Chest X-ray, PA view. Patient: 56 years old, sex M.
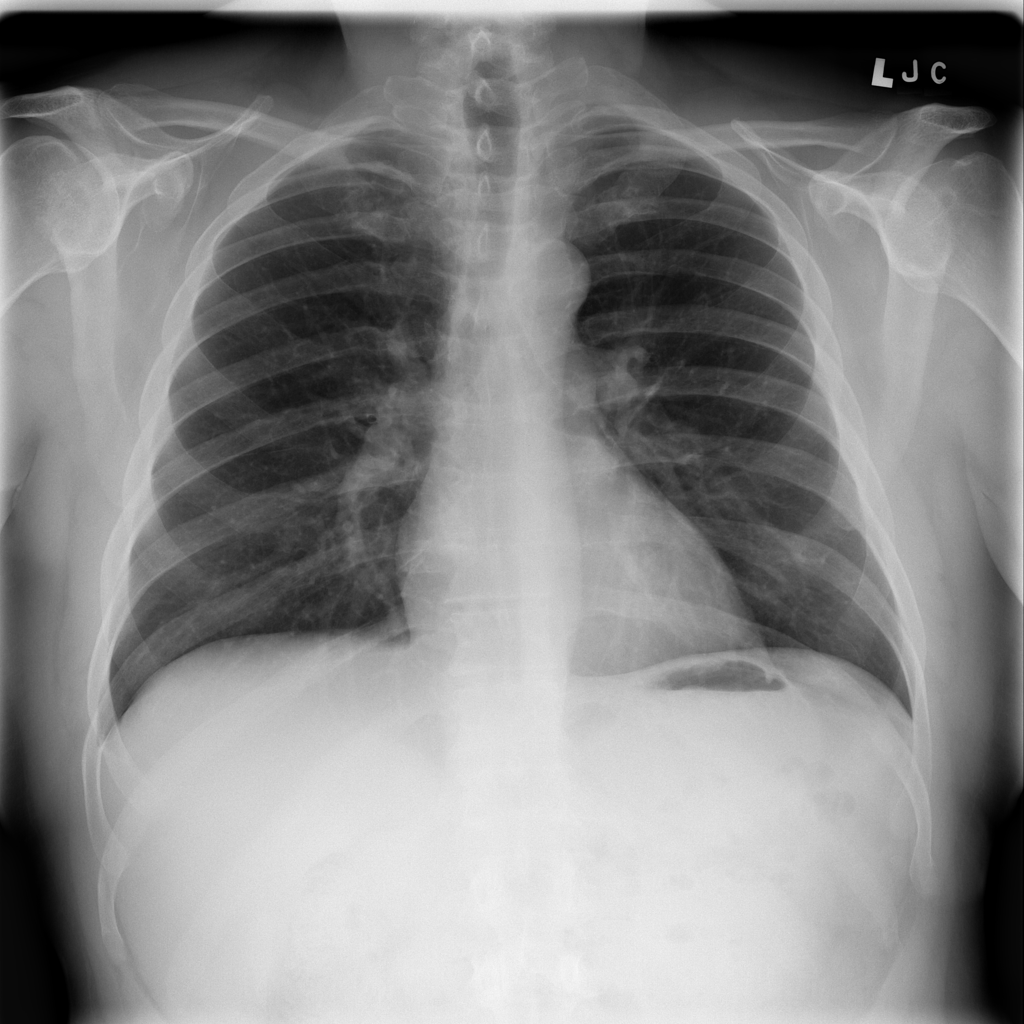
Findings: No Finding